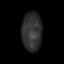
Tissue: skin
Cell type: Epithelial cells
Senescence score: 0.2368
Nuclear area (px): 771
Mean DAPI intensity: 48.331